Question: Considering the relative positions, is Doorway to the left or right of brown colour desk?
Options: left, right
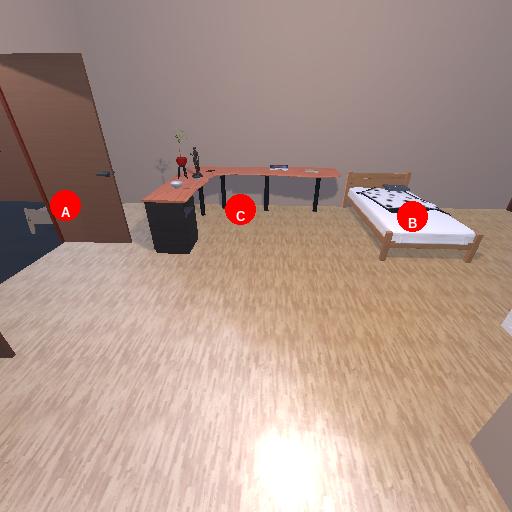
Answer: left